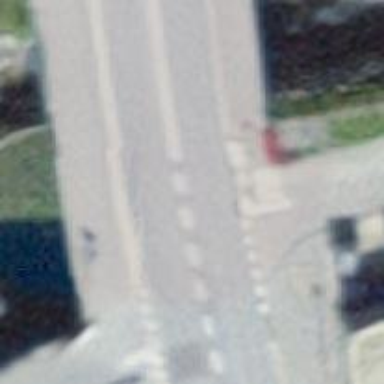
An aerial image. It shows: Secondary road with asphalt surface passing over bridge.